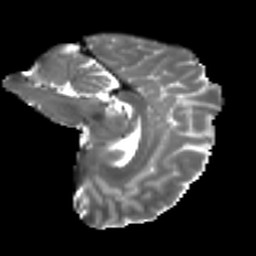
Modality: T2w
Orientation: sagittal
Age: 31
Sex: female
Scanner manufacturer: ge
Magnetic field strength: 3 T
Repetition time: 7.8 s
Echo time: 0.0606 s